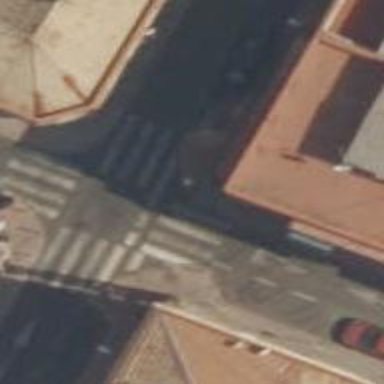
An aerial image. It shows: Uncontrolled zebra crossing on the road.